Question: Suppose I have a dataframe
'''
rn = c('disease1', 'disease1', 'disease2', 'disease2')
coef = c(0.1, 0.2, 0.3, 0.4)
std = c(0.003, 0.003, 0.002, 0.0004)
group = c(1,0,1,0)
df = data.frame(rn, coef, std)
'''
What I want to do is get a plot where I would get the coefficient and the standard error plotted for each given 'rn' but do this by factors( group=1 or group=0)
For now my code is
'''
library('ggplot2')
plot_heterogenous <- ggplot(df, aes(x=factor(rn), y=coef)) +
geom_hline(yintercept = 0, color='firebrick') +
geom_point(aes(fill=as.factor(group))) +
geom_errorbar(aes(ymin=wave1_coef-wave1_std, ymax=wave1_coef+wave1_std), width=0, color="steelblue4") +
coord_flip() + scale_y_continuous(limits = c(-0.2, 0.2)) +
theme_bw()+
theme(panel.grid.major.x = element_blank(),
panel.grid.minor.x = element_blank(),
panel.border = element_blank())+
labs(y= "Treatment effect (standard deviations)", x="")
'''
but it does not display it like a grouped boxplot the way i would want. Instead it just graphs the point one next to the other with respect to the group whereas i would want something like this <URL>

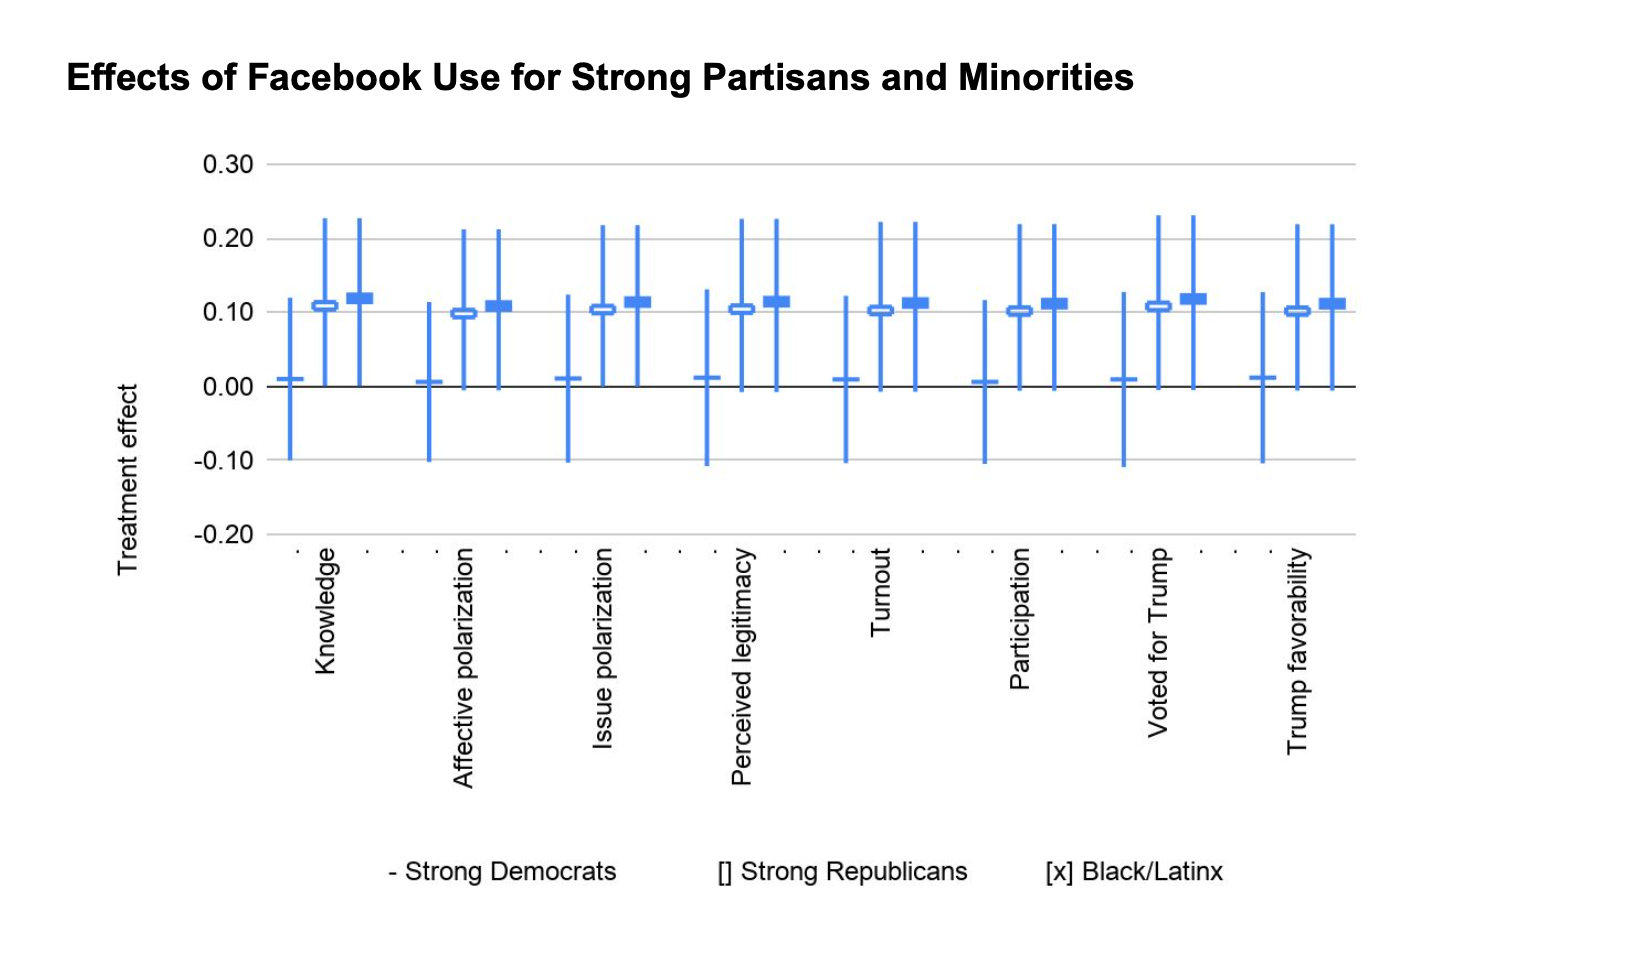
Answer: Do you simply want to have the points within each 'rn' shifted depending on their group? In that case what you want is to use a position "dodge":
'''
df = data.frame(rn = factor(c('disease1', 'disease1', 'disease2', 'disease2') )
coef = c(0.1, 0.2, 0.3, 0.4)
std = c(0.003, 0.003, 0.002, 0.0004)
group = factor(c(1,0,1,0)))
ggplot(df, aes(x=rn, y=coef)) +
geom_point(aes(color=group), position = position_dodge(.9)) +
geom_hline(yintercept = 0, color='firebrick')
'''
<URL>